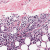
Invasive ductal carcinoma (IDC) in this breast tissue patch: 0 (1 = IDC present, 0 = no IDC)